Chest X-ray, AP view. Patient: 59 years old, sex M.
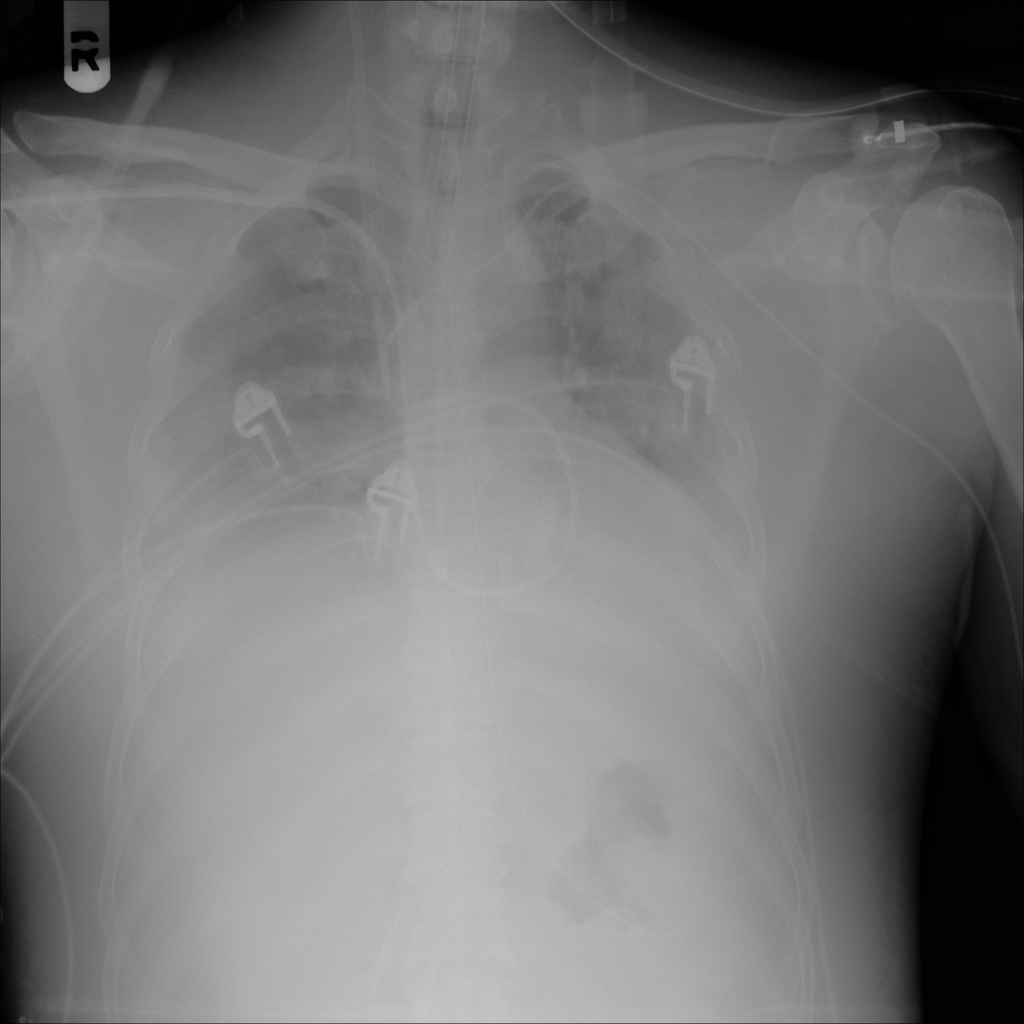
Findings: Effusion, Infiltration, Mass